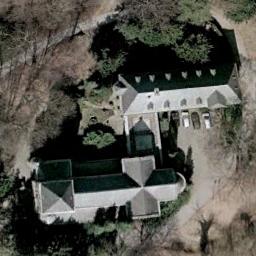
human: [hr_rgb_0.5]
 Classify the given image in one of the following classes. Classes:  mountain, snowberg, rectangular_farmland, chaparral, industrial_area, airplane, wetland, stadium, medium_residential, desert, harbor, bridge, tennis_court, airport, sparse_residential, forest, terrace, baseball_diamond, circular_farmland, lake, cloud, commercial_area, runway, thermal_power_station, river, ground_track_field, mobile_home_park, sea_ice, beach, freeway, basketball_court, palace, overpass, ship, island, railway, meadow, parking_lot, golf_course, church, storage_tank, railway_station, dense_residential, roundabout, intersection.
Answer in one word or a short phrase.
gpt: church